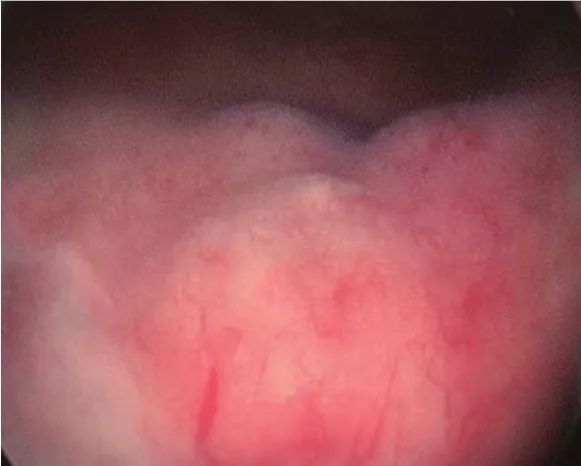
Intraoperative endoscopic figure of the bladder tumor. Intraoperatively, the bladder wall is observed to have diffuse thickening, a friable texture, and be prone to bleeding.
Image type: endoscopy (other_endoscopy)